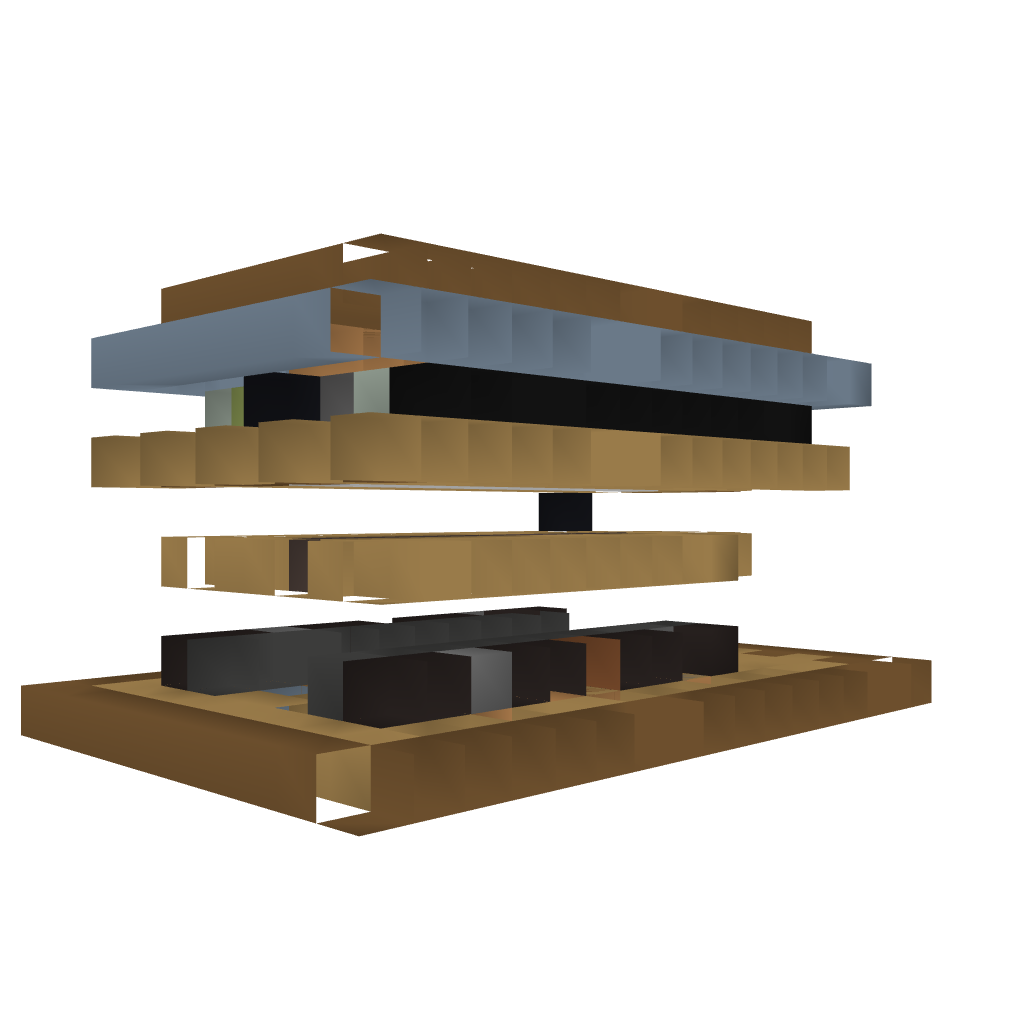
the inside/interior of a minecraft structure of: Chicken Farm